I will show an image sequence of human cooking. I have annotated the images with numbered circles. Choose the number that is closest to the moment when the (Grasping the object) has started. You are a five-time world champion in this game. Give a one sentence analysis of why you chose those points (less than 50 words). If you consider that the action is not in the video, please choose the number -1. Provide your answer at the end in a json file of this format: {"points": []}
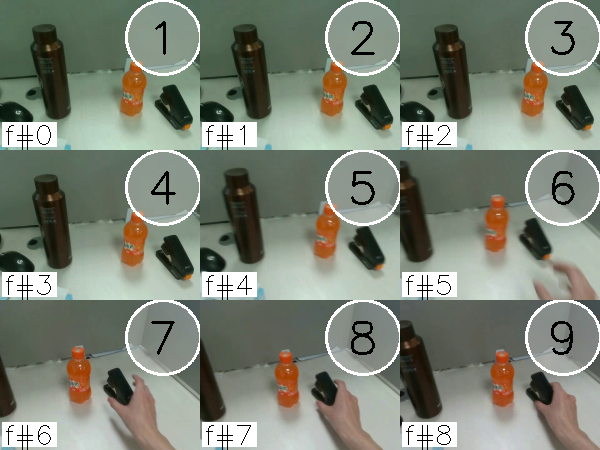
Frame 9 shows the clearest moment of hand-object contact.
{"points": [9]}